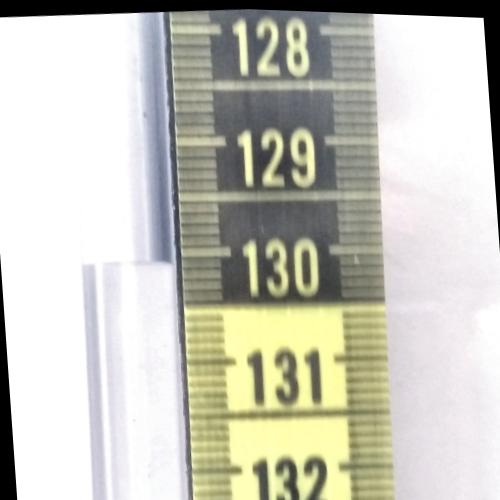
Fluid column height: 130.1 cm